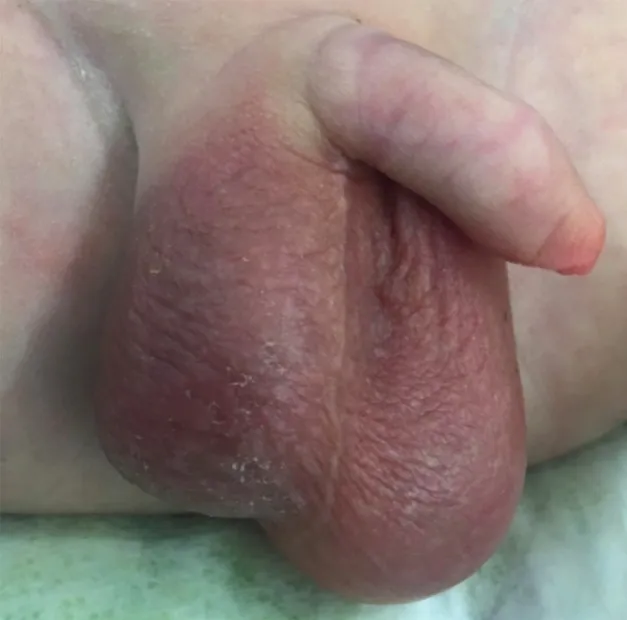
Preoperative photo of the external genitals.
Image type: medical_photograph (skin_photograph)